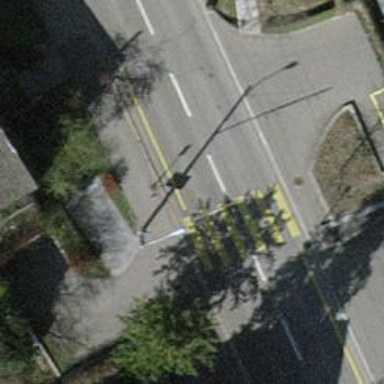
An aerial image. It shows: Footway with zebra crossing.